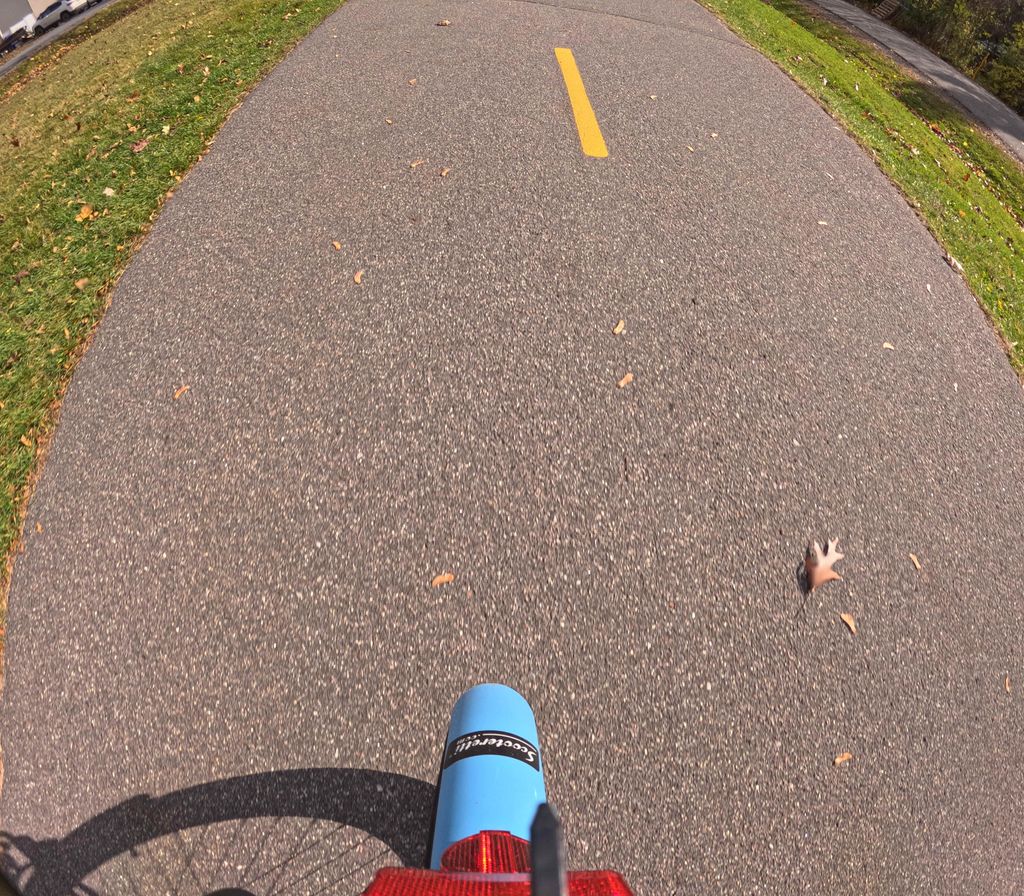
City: ottawa-gatineau